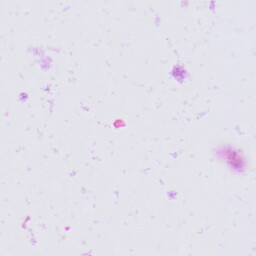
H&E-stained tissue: Prostate